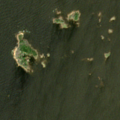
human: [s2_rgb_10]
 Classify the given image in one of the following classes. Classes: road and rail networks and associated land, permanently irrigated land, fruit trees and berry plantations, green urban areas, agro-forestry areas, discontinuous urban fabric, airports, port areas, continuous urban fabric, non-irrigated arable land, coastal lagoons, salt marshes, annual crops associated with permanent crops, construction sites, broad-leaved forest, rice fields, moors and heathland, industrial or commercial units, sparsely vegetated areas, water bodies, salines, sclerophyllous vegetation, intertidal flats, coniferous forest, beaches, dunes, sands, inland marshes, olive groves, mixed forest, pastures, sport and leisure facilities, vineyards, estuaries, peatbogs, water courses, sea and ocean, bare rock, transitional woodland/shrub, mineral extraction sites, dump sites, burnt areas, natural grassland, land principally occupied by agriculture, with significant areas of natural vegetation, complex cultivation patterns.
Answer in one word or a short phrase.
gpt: sea and ocean